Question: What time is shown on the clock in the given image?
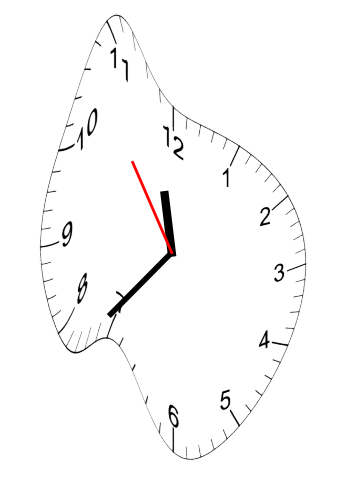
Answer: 11:36:54